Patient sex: F
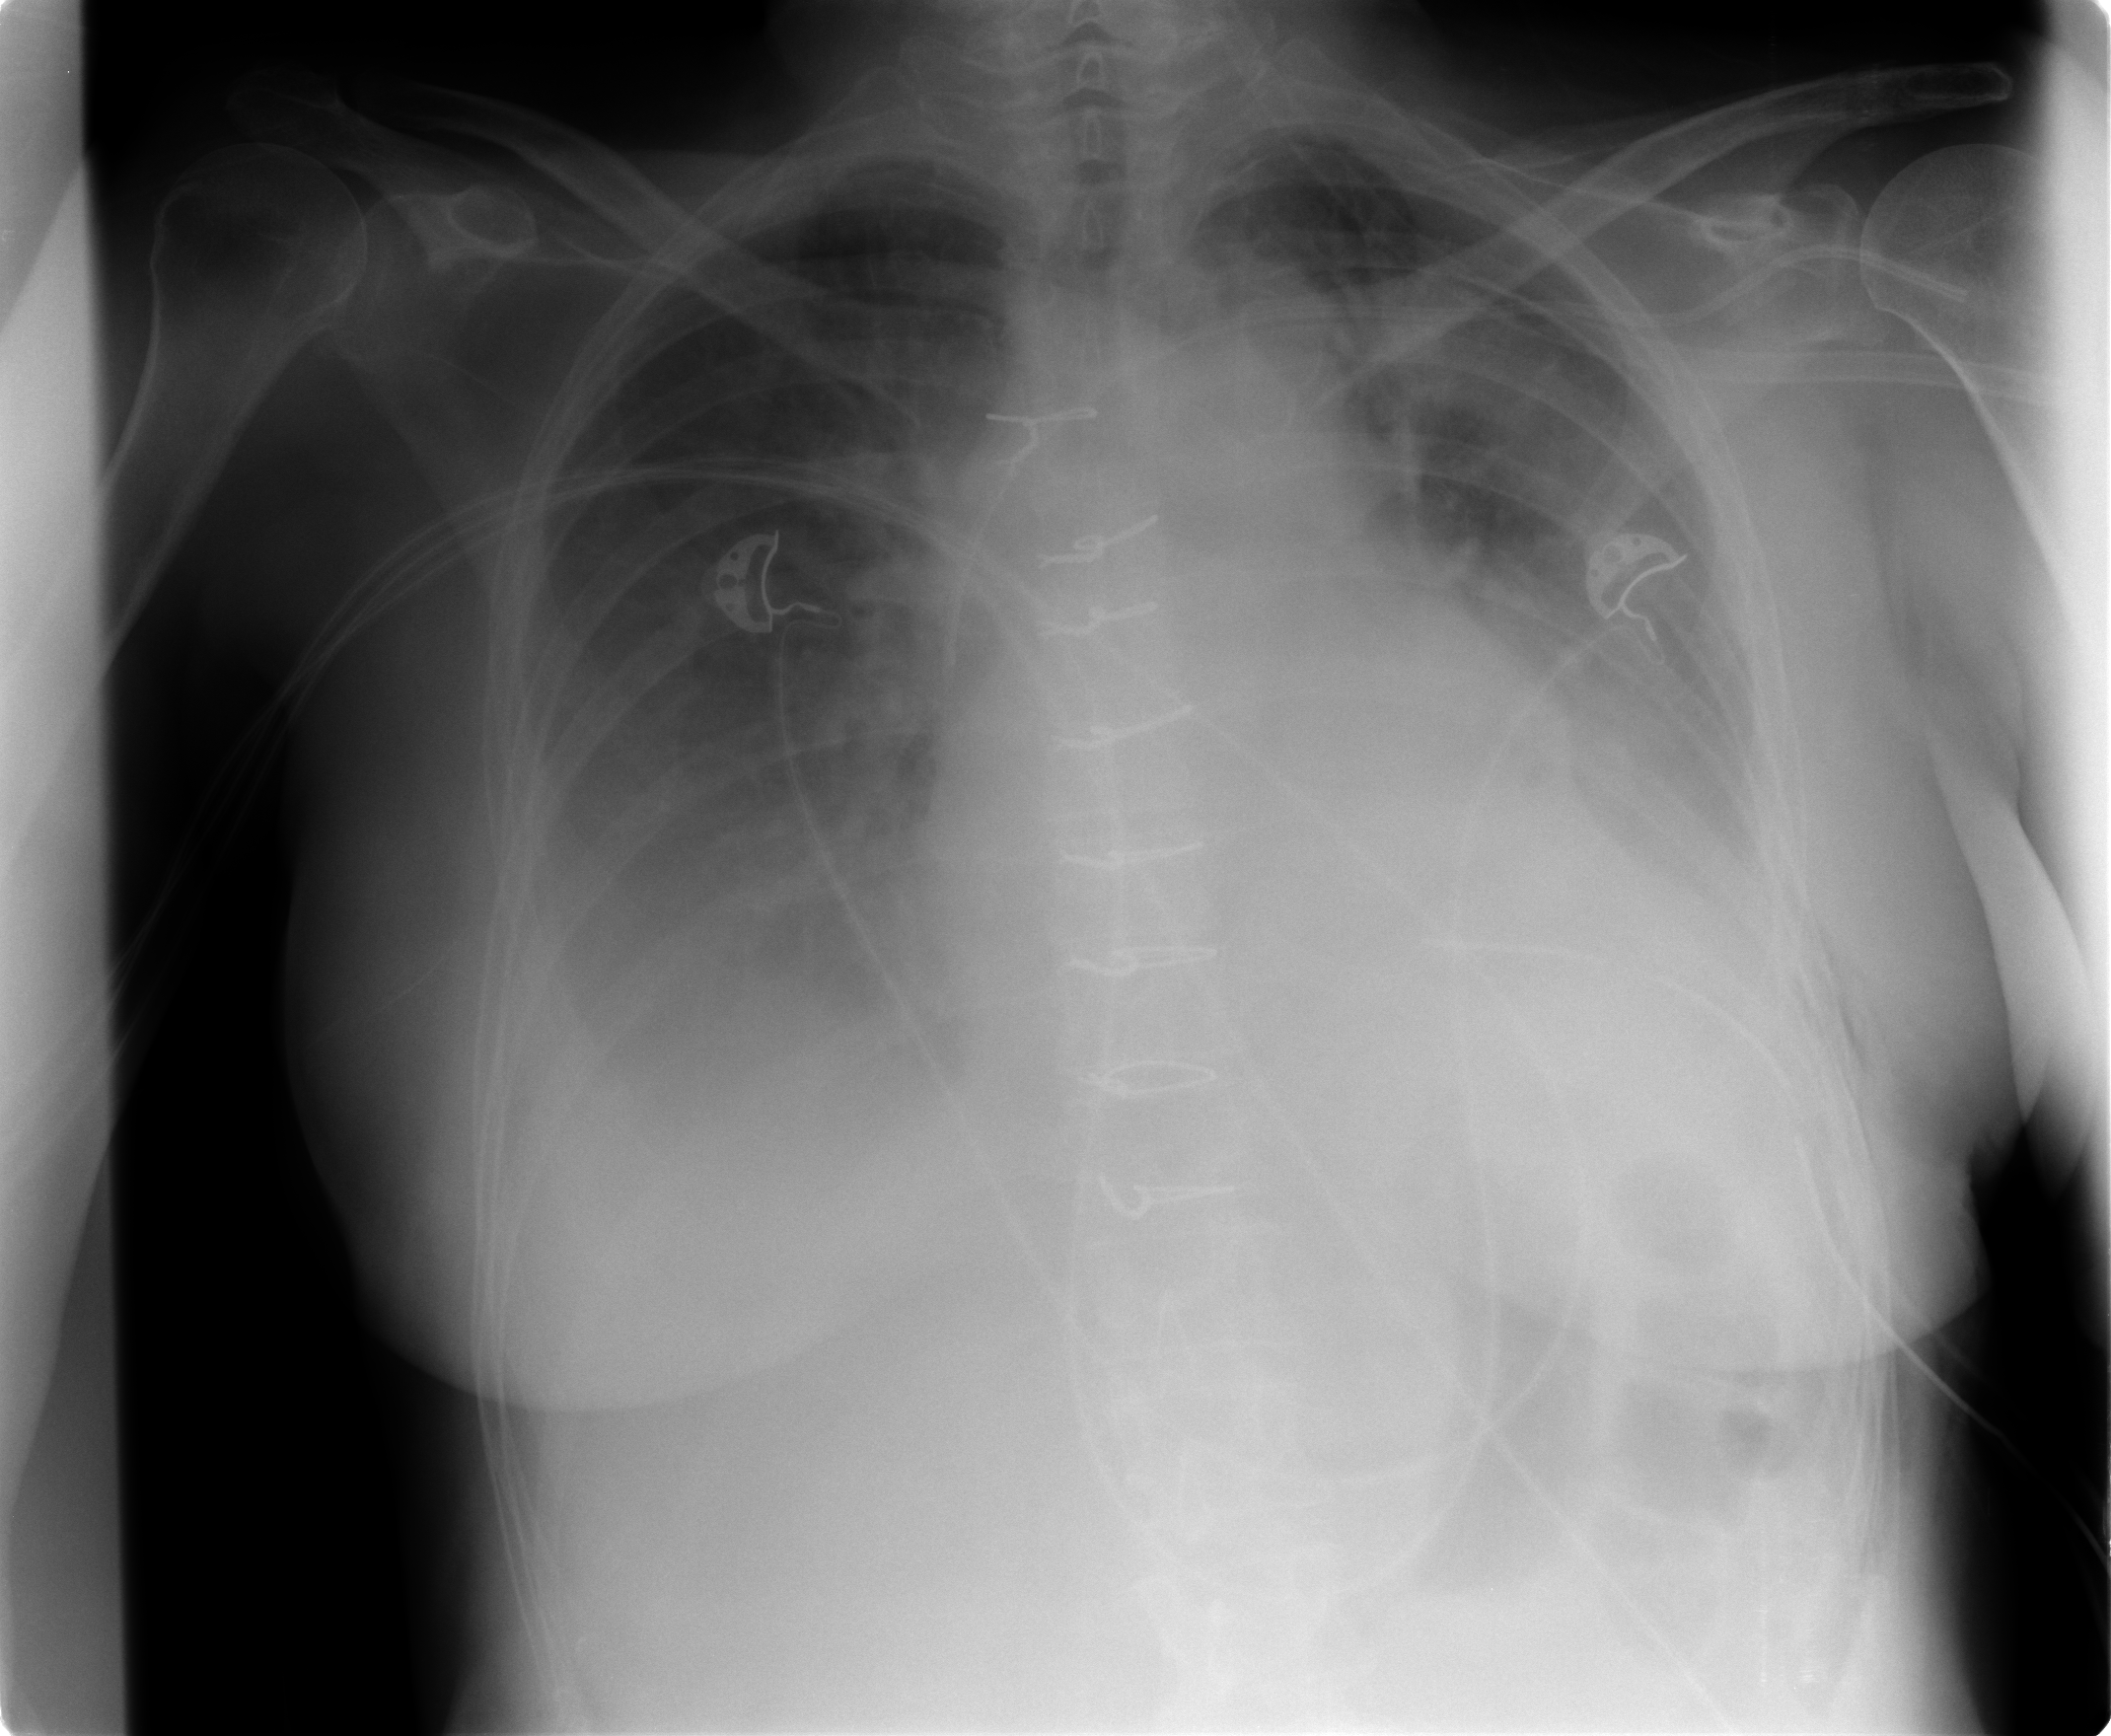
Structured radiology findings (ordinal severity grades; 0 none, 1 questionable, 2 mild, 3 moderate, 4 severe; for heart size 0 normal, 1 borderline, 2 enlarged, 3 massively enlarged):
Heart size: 2
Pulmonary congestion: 1
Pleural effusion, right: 3
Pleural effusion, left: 2
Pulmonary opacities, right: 1
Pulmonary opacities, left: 0
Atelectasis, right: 2
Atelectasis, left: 2